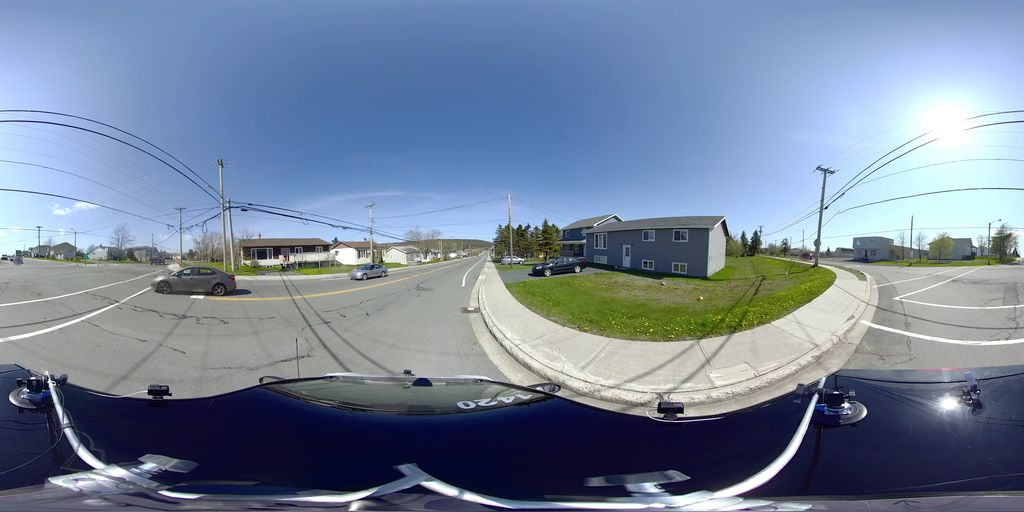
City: st_johns